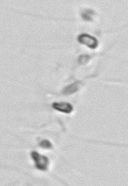
Label: Chaetoceros_socialis